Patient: sex M, age 79
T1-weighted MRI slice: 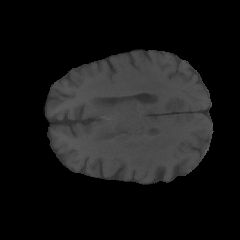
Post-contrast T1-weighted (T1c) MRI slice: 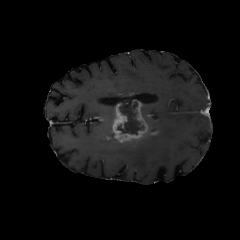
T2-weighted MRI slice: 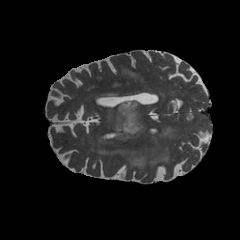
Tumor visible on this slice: yes
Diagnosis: Glioblastoma, IDH-wildtype
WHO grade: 4